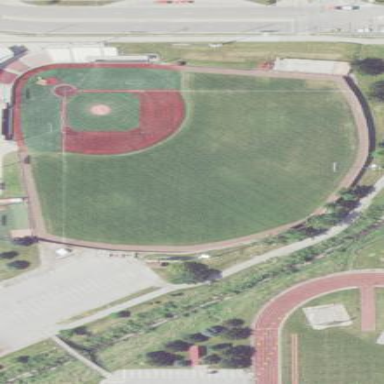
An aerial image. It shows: Baseball pitch for leisure land activities.